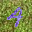
Label: 4